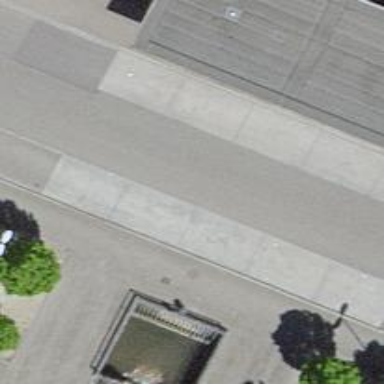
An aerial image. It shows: Bus stop with shelter for public transportation.